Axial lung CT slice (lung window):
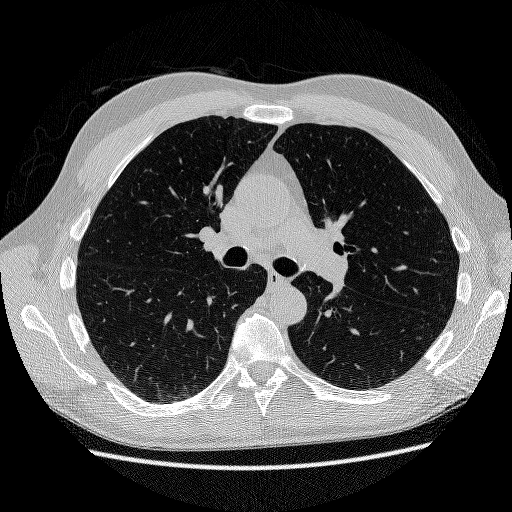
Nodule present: no